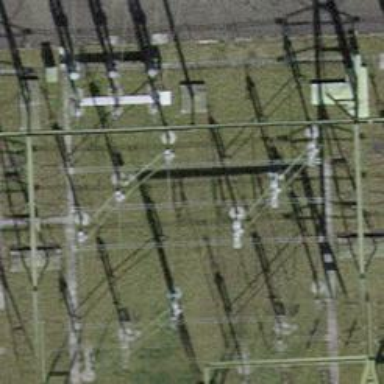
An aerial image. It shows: Busbar power line.